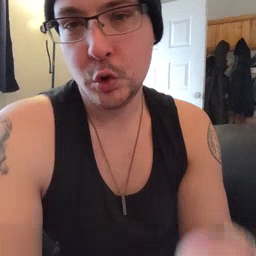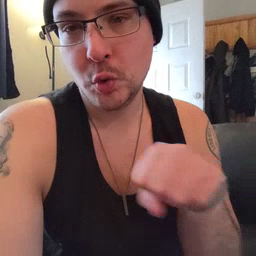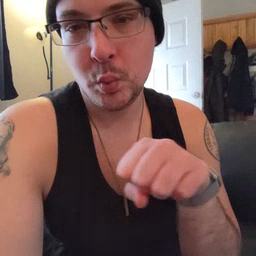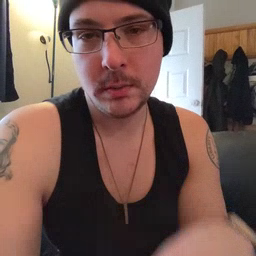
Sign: shoe